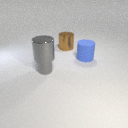
small gray metal cylinder below large gray metal cylinder